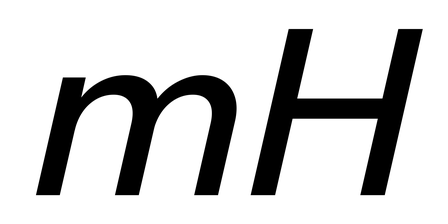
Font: InstrumentSans-Italic_Medium_Italic